Question: My Spring Java application on Ubuntu 16.04 cannot connect to postgresql database from server.
But, the database surely exists (see Pic 1), so I can query to the database from PGAdmin or other query tools. Also, the Spring Java application could connect to the database during local environment.
Does anyone know why this issue occur and how it can be solved?
Version info.
- Postgresql: 10.4
- Java: 9
- Postgresql JDBC driver: 42.1.4

Error logs are as follows:
'''
[ERROR][21:14:34][DashboardController.exp():460] Gloal exception Handler
org.cboard.exception.CBoardException: ERROR:FATAL: database "foodmart2" does not exist
at org.cboard.services.DataProviderService.queryAggData(DataProviderService.java:70)
at org.cboard.services.DataProviderService$$FastClassBySpringCGLIB$$6fb5206b.invoke(<generated>)
at org.springframework.cglib.proxy.MethodProxy.invoke(MethodProxy.java:204)
at org.springframework.aop.framework.CglibAopProxy$CglibMethodInvocation.invokeJoinpoint(CglibAopProxy.java:721)
at org.springframework.aop.framework.ReflectiveMethodInvocation.proceed(ReflectiveMethodInvocation.java:157)
at org.springframework.aop.aspectj.MethodInvocationProceedingJoinPoint.proceed(MethodInvocationProceedingJoinPoint.java:85)
at org.cboard.services.role.DataProviderRoleService.query(DataProviderRoleService.java:45)
at sun.reflect.NativeMethodAccessorImpl.invoke0(Native Method)
at sun.reflect.NativeMethodAccessorImpl.invoke(NativeMethodAccessorImpl.java:62)
at sun.reflect.DelegatingMethodAccessorImpl.invoke(DelegatingMethodAccessorImpl.java:43)
at java.lang.reflect.Method.invoke(Method.java:498)
at org.springframework.aop.aspectj.AbstractAspectJAdvice.invokeAdviceMethodWithGivenArgs(AbstractAspectJAdvice.java:629)
at org.springframework.aop.aspectj.AbstractAspectJAdvice.invokeAdviceMethod(AbstractAspectJAdvice.java:618)
at org.springframework.aop.aspectj.AspectJAroundAdvice.invoke(AspectJAroundAdvice.java:70)
at org.springframework.aop.framework.ReflectiveMethodInvocation.proceed(ReflectiveMethodInvocation.java:179)
at org.springframework.aop.interceptor.ExposeInvocationInterceptor.invoke(ExposeInvocationInterceptor.java:92)
at org.springframework.aop.framework.ReflectiveMethodInvocation.proceed(ReflectiveMethodInvocation.java:179)
at org.springframework.aop.framework.CglibAopProxy$DynamicAdvisedInterceptor.intercept(CglibAopProxy.java:656)
at org.cboard.services.DataProviderService$$EnhancerBySpringCGLIB$$9b6ed9d7.queryAggData(<generated>)
at org.cboard.controller.DashboardController.getAggregateData(DashboardController.java:357)
at org.cboard.controller.DashboardController$$FastClassBySpringCGLIB$$8d43cf3f.invoke(<generated>)
at org.springframework.cglib.proxy.MethodProxy.invoke(MethodProxy.java:204)
at org.springframework.aop.framework.CglibAopProxy$DynamicAdvisedInterceptor.intercept(CglibAopProxy.java:652)
at org.cboard.controller.DashboardController$$EnhancerBySpringCGLIB$$b2f93c71.getAggregateData(<generated>)
at sun.reflect.NativeMethodAccessorImpl.invoke0(Native Method)
at sun.reflect.NativeMethodAccessorImpl.invoke(NativeMethodAccessorImpl.java:62)
at sun.reflect.DelegatingMethodAccessorImpl.invoke(DelegatingMethodAccessorImpl.java:43)
at java.lang.reflect.Method.invoke(Method.java:498)
at org.springframework.web.method.support.InvocableHandlerMethod.doInvoke(InvocableHandlerMethod.java:205)
at org.springframework.web.method.support.InvocableHandlerMethod.invokeForRequest(InvocableHandlerMethod.java:133)
at org.springframework.web.servlet.mvc.method.annotation.ServletInvocableHandlerMethod.invokeAndHandle(ServletInvocableHandlerMethod.java:116)
at org.springframework.web.servlet.mvc.method.annotation.RequestMappingHandlerAdapter.invokeHandlerMethod(RequestMappingHandlerAdapter.java:827)
at org.springframework.web.servlet.mvc.method.annotation.RequestMappingHandlerAdapter.handleInternal(RequestMappingHandlerAdapter.java:738)
at org.springframework.web.servlet.mvc.method.AbstractHandlerMethodAdapter.handle(AbstractHandlerMethodAdapter.java:85)
at org.springframework.web.servlet.DispatcherServlet.doDispatch(DispatcherServlet.java:963)
at org.springframework.web.servlet.DispatcherServlet.doService(DispatcherServlet.java:897)
at org.springframework.web.servlet.FrameworkServlet.processRequest(FrameworkServlet.java:970)
at org.springframework.web.servlet.FrameworkServlet.doPost(FrameworkServlet.java:872)
at javax.servlet.http.HttpServlet.service(HttpServlet.java:648)
at org.springframework.web.servlet.FrameworkServlet.service(FrameworkServlet.java:846)
at javax.servlet.http.HttpServlet.service(HttpServlet.java:729)
at org.apache.catalina.core.ApplicationFilterChain.internalDoFilter(ApplicationFilterChain.java:292)
at org.apache.catalina.core.ApplicationFilterChain.doFilter(ApplicationFilterChain.java:207)
at org.apache.tomcat.websocket.server.WsFilter.doFilter(WsFilter.java:52)
at org.apache.catalina.core.ApplicationFilterChain.internalDoFilter(ApplicationFilterChain.java:240)
at org.apache.catalina.core.ApplicationFilterChain.doFilter(ApplicationFilterChain.java:207)
at org.springframework.security.web.FilterChainProxy$VirtualFilterChain.doFilter(FilterChainProxy.java:317)
at org.springframework.security.web.access.intercept.FilterSecurityInterceptor.invoke(FilterSecurityInterceptor.java:127)
at org.springframework.security.web.access.intercept.FilterSecurityInterceptor.doFilter(FilterSecurityInterceptor.java:91)
at org.springframework.security.web.FilterChainProxy$VirtualFilterChain.doFilter(FilterChainProxy.java:331)
at org.springframework.security.web.access.ExceptionTranslationFilter.doFilter(ExceptionTranslationFilter.java:115)
at org.springframework.security.web.FilterChainProxy$VirtualFilterChain.doFilter(FilterChainProxy.java:331)
at org.springframework.security.web.session.SessionManagementFilter.doFilter(SessionManagementFilter.java:137)
at org.springframework.security.web.FilterChainProxy$VirtualFilterChain.doFilter(FilterChainProxy.java:331)
at org.springframework.security.web.authentication.AnonymousAuthenticationFilter.doFilter(AnonymousAuthenticationFilter.java:112)
at org.springframework.security.web.FilterChainProxy$VirtualFilterChain.doFilter(FilterChainProxy.java:331)
at org.springframework.security.web.authentication.rememberme.RememberMeAuthenticationFilter.doFilter(RememberMeAuthenticationFilter.java:158)
at org.springframework.security.web.FilterChainProxy$VirtualFilterChain.doFilter(FilterChainProxy.java:331)
at org.springframework.security.web.servletapi.SecurityContextHolderAwareRequestFilter.doFilter(SecurityContextHolderAwareRequestFilter.java:169)
at org.springframework.security.web.FilterChainProxy$VirtualFilterChain.doFilter(FilterChainProxy.java:331)
at org.springframework.security.web.savedrequest.RequestCacheAwareFilter.doFilter(RequestCacheAwareFilter.java:63)
at org.springframework.security.web.FilterChainProxy$VirtualFilterChain.doFilter(FilterChainProxy.java:331)
at org.springframework.security.web.authentication.www.BasicAuthenticationFilter.doFilterInternal(BasicAuthenticationFilter.java:158)
at org.springframework.web.filter.OncePerRequestFilter.doFilter(OncePerRequestFilter.java:107)
at org.springframework.security.web.FilterChainProxy$VirtualFilterChain.doFilter(FilterChainProxy.java:331)
at org.springframework.security.web.authentication.AbstractAuthenticationProcessingFilter.doFilter(AbstractAuthenticationProcessingFilter.java:206)
at org.springframework.security.web.FilterChainProxy$VirtualFilterChain.doFilter(FilterChainProxy.java:331)
at org.springframework.security.web.authentication.logout.LogoutFilter.doFilter(LogoutFilter.java:121)
at org.springframework.security.web.FilterChainProxy$VirtualFilterChain.doFilter(FilterChainProxy.java:331)
at org.springframework.security.web.header.HeaderWriterFilter.doFilterInternal(HeaderWriterFilter.java:66)
at org.springframework.web.filter.OncePerRequestFilter.doFilter(OncePerRequestFilter.java:107)
at org.springframework.security.web.FilterChainProxy$VirtualFilterChain.doFilter(FilterChainProxy.java:331)
at org.springframework.security.web.context.request.async.WebAsyncManagerIntegrationFilter.doFilterInternal(WebAsyncManagerIntegrationFilter.java:56)
at org.springframework.web.filter.OncePerRequestFilter.doFilter(OncePerRequestFilter.java:107)
at org.springframework.security.web.FilterChainProxy$VirtualFilterChain.doFilter(FilterChainProxy.java:331)
at org.springframework.security.web.context.SecurityContextPersistenceFilter.doFilter(SecurityContextPersistenceFilter.java:106)
at org.springframework.security.web.FilterChainProxy$VirtualFilterChain.doFilter(FilterChainProxy.java:331)
at org.springframework.security.web.FilterChainProxy.doFilterInternal(FilterChainProxy.java:214)
at org.springframework.security.web.FilterChainProxy.doFilter(FilterChainProxy.java:177)
at org.springframework.web.filter.DelegatingFilterProxy.invokeDelegate(DelegatingFilterProxy.java:346)
at org.springframework.web.filter.DelegatingFilterProxy.doFilter(DelegatingFilterProxy.java:262)
at org.apache.catalina.core.ApplicationFilterChain.internalDoFilter(ApplicationFilterChain.java:240)
at org.apache.catalina.core.ApplicationFilterChain.doFilter(ApplicationFilterChain.java:207)
at org.jasig.cas.client.session.SingleSignOutFilter.doFilter(SingleSignOutFilter.java:65)
at org.apache.catalina.core.ApplicationFilterChain.internalDoFilter(ApplicationFilterChain.java:240)
at org.apache.catalina.core.ApplicationFilterChain.doFilter(ApplicationFilterChain.java:207)
at org.cboard.security.service.LocalSecurityFilter.doFilter(LocalSecurityFilter.java:74)
at org.apache.catalina.core.ApplicationFilterChain.internalDoFilter(ApplicationFilterChain.java:240)
at org.apache.catalina.core.ApplicationFilterChain.doFilter(ApplicationFilterChain.java:207)
at org.springframework.web.filter.CharacterEncodingFilter.doFilterInternal(CharacterEncodingFilter.java:197)
at org.springframework.web.filter.OncePerRequestFilter.doFilter(OncePerRequestFilter.java:107)
at org.apache.catalina.core.ApplicationFilterChain.internalDoFilter(ApplicationFilterChain.java:240)
at org.apache.catalina.core.ApplicationFilterChain.doFilter(ApplicationFilterChain.java:207)
at org.apache.catalina.core.StandardWrapperValve.invoke(StandardWrapperValve.java:213)
at org.apache.catalina.core.StandardContextValve.invoke(StandardContextValve.java:106)
at org.apache.catalina.authenticator.AuthenticatorBase.invoke(AuthenticatorBase.java:494)
at org.apache.catalina.core.StandardHostValve.invoke(StandardHostValve.java:141)
at org.apache.catalina.valves.ErrorReportValve.invoke(ErrorReportValve.java:79)
at org.apache.catalina.valves.AbstractAccessLogValve.invoke(AbstractAccessLogValve.java:616)
at org.apache.catalina.core.StandardEngineValve.invoke(StandardEngineValve.java:88)
at org.apache.catalina.connector.CoyoteAdapter.service(CoyoteAdapter.java:522)
at org.apache.coyote.http11.AbstractHttp11Processor.process(AbstractHttp11Processor.java:1095)
at org.apache.coyote.AbstractProtocol$AbstractConnectionHandler.process(AbstractProtocol.java:672)
at org.apache.tomcat.util.net.NioEndpoint$SocketProcessor.doRun(NioEndpoint.java:1520)
at org.apache.tomcat.util.net.NioEndpoint$SocketProcessor.run(NioEndpoint.java:1476)
at java.util.concurrent.ThreadPoolExecutor.runWorker(ThreadPoolExecutor.java:1149)
at java.util.concurrent.ThreadPoolExecutor$Worker.run(ThreadPoolExecutor.java:624)
at org.apache.tomcat.util.threads.TaskThread$WrappingRunnable.run(TaskThread.java:61)
at java.lang.Thread.run(Thread.java:748)
'''
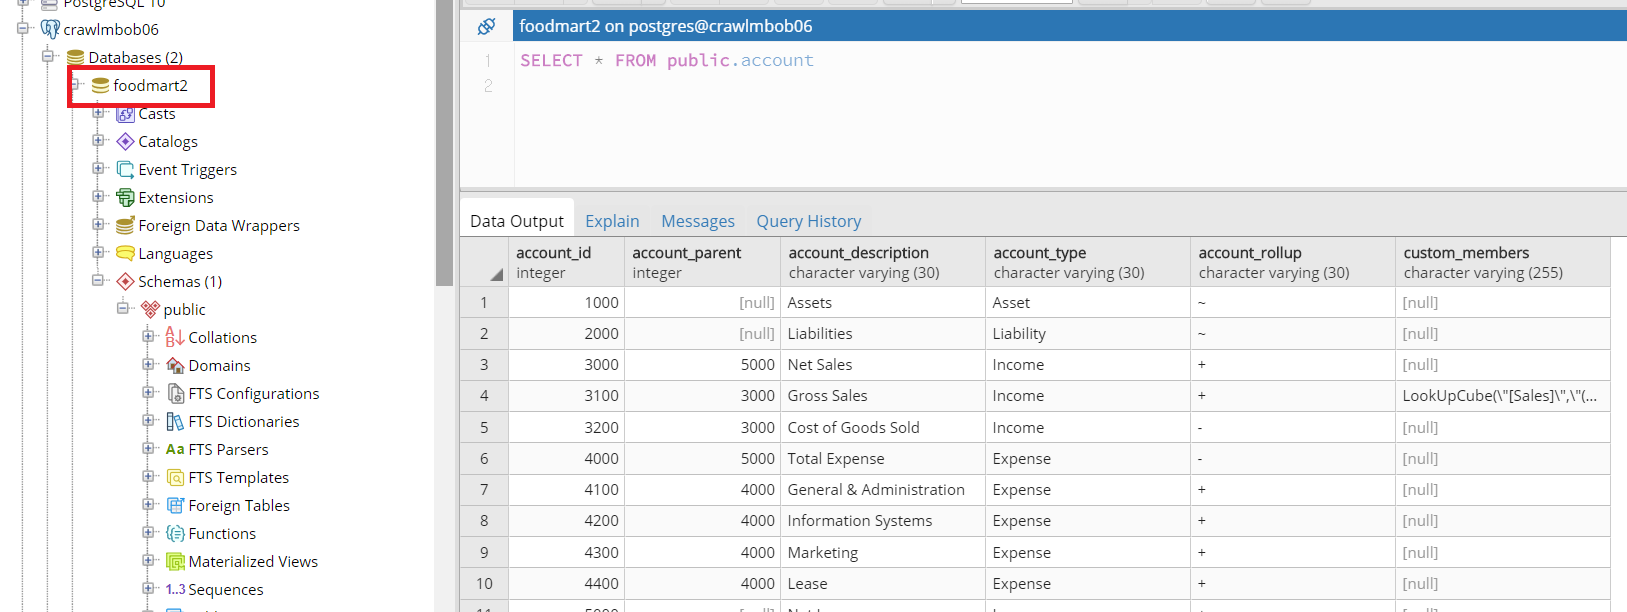
Answer: I am sorry. The issue was due to my short understanding about the application structure.
There was one more db connection point that I did not know.
Originally, the application is connected to database by Spring MyBatis. However, there was one more internal connection point using JDBC, and I did not entirely recognize it.
The JDBC url was defined as localhost; it should have been my server address. I changed the JDBC url, and the issue was solved.